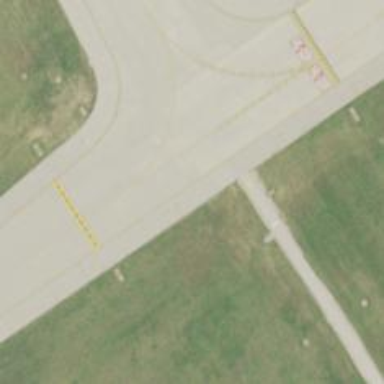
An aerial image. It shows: View of taxiway at the airport.